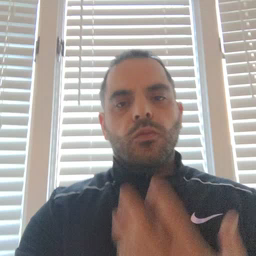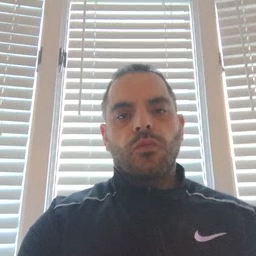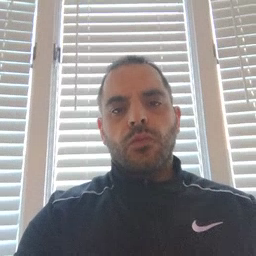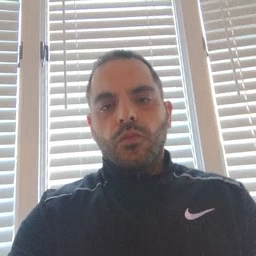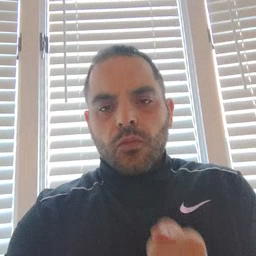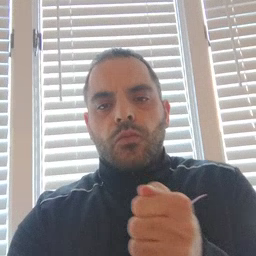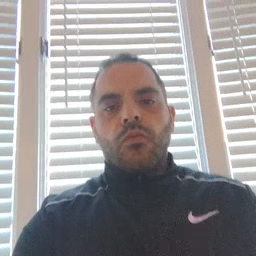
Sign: hide